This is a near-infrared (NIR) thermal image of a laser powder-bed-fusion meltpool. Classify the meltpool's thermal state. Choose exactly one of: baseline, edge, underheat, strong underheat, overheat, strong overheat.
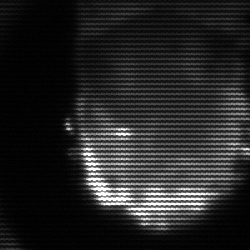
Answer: baseline